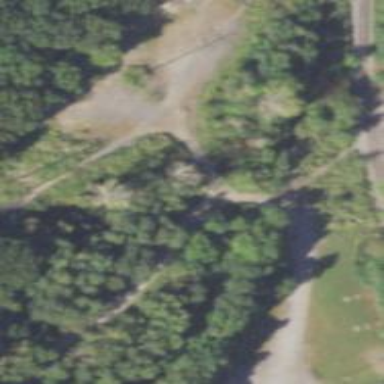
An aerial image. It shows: Abandoned railway.